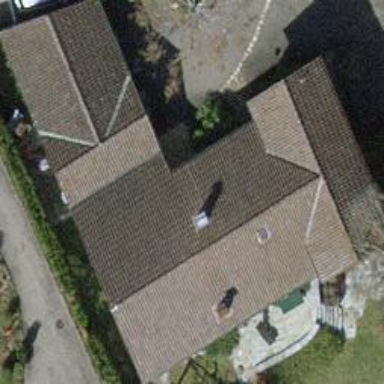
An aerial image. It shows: Detached building with hipped roof.